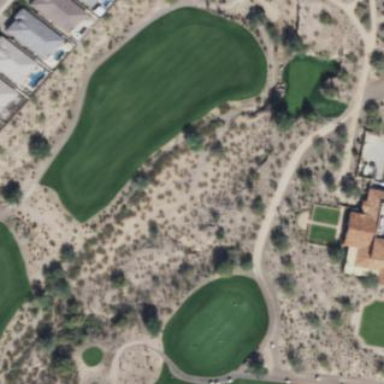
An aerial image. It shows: Golf rough area.